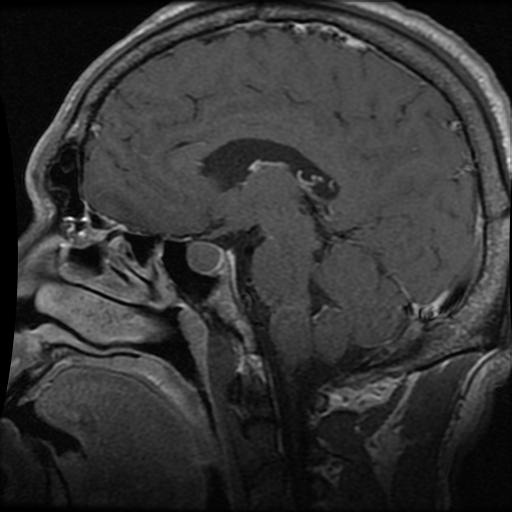
Label: pituitary